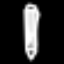
Label: pencil